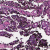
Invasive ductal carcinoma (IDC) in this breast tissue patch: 0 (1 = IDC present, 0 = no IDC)